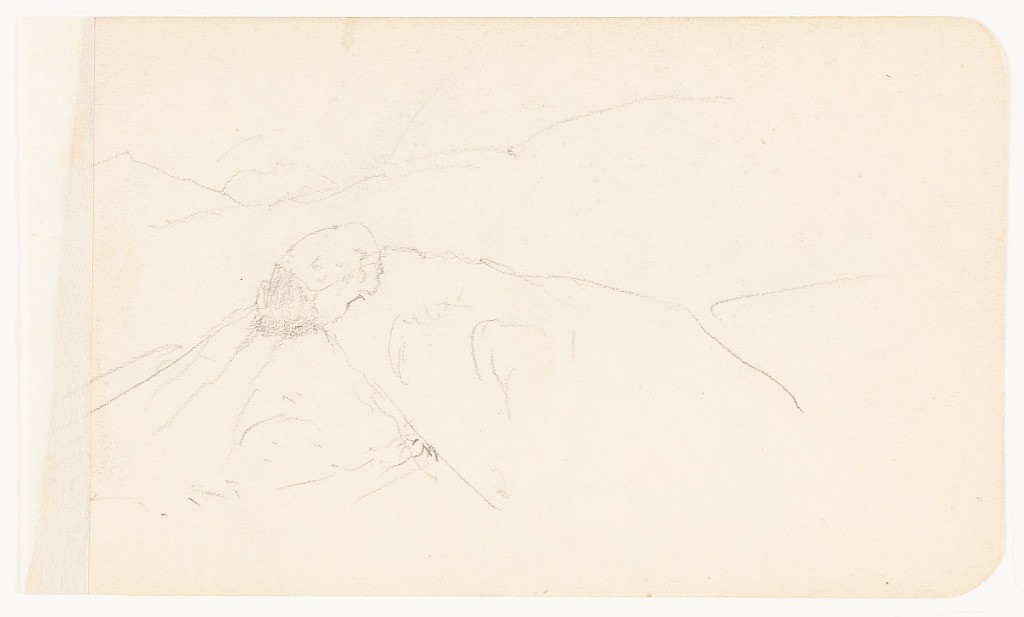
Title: Rock on a Hilltop, Mexico
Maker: Frederic Edwin Church, American, 1826–1900
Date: February–April 1889
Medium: Graphite on off-white wove paper; verso: graphite
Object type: Drawing
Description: Landscape sketch showing a view of a large boulder on a hill in Mexico. Situated at center left, the boulder is roughly cubic in form and sits on the edge of steep hill. In the background at left, a rugged mountain range is loosely rendered.

Verso: Landscape sketch showing a view of the mountain known as Peña de Bernal, from San Juan del Rio, Mexico. Situated in the middle distance at center right, the rocky monolith that comprises Peña de Bernal prominently juts above the surrounding landscape. A dark, shaded hill is visible in front of it at right, while rugged mountain ranges flank it at left and right.